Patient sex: F
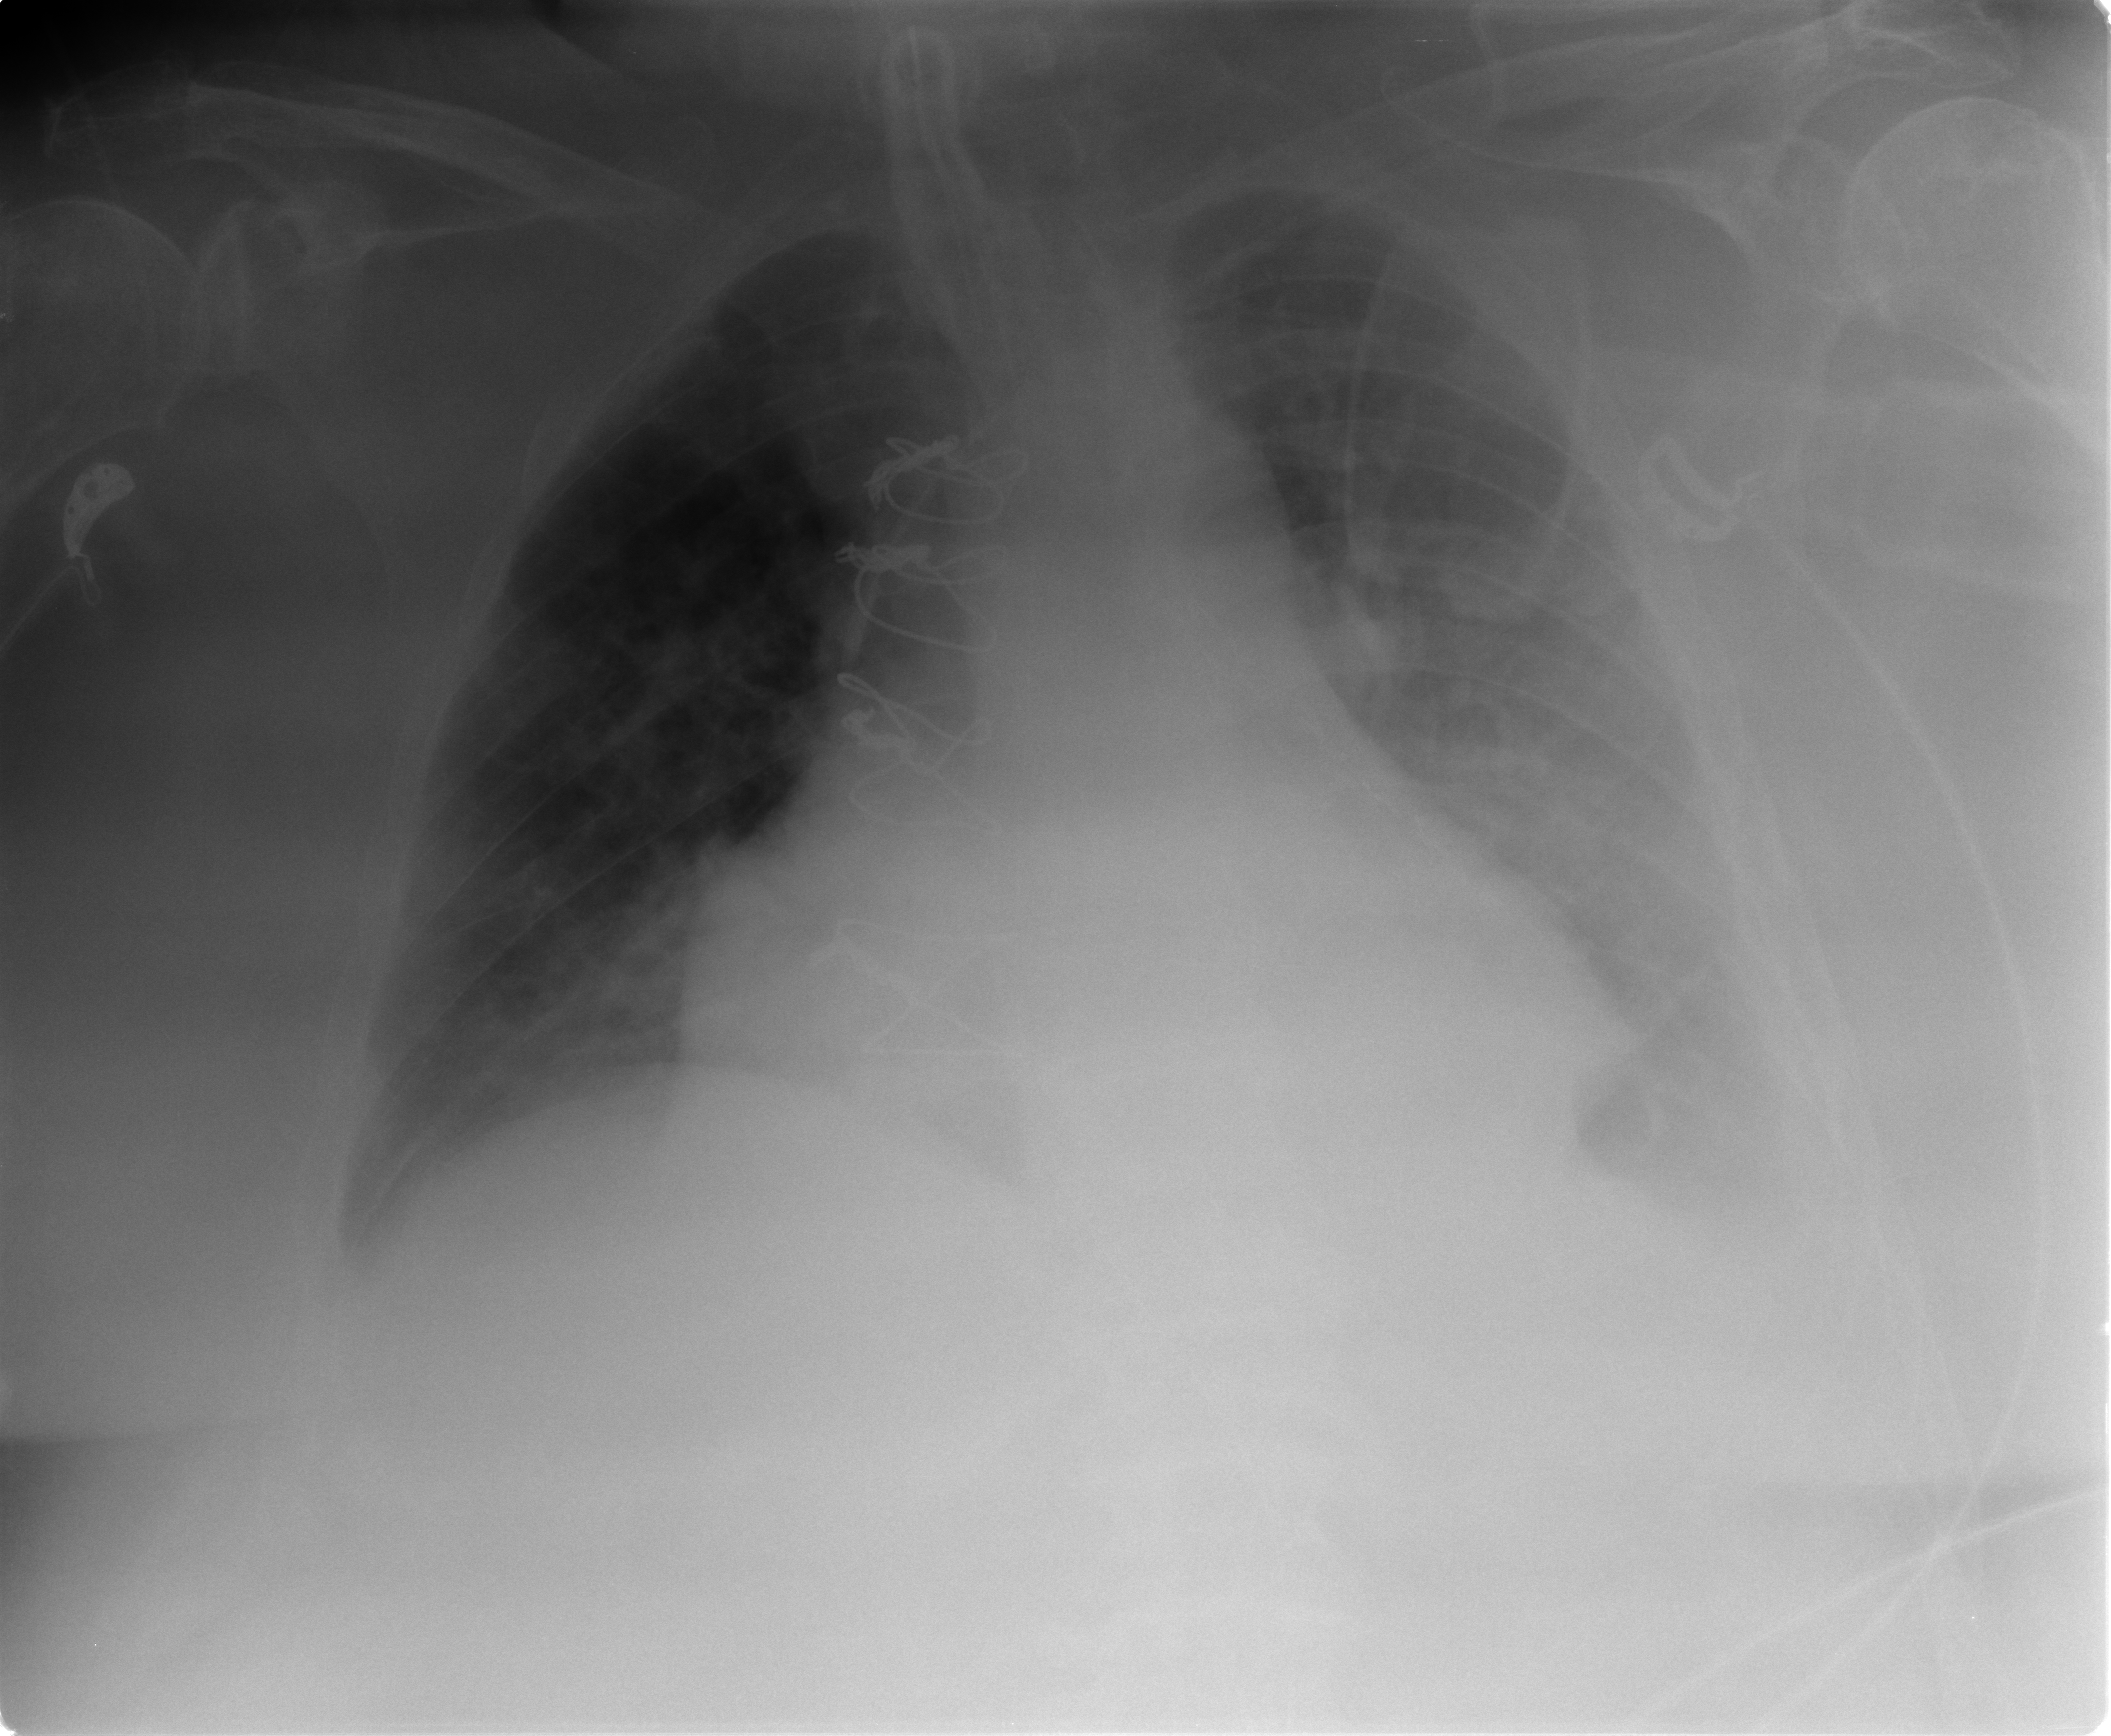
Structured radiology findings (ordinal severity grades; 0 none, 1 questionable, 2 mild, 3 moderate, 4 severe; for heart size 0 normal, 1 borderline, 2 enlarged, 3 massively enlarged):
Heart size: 2
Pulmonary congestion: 2
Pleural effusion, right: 2
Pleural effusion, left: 3
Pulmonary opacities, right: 2
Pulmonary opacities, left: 3
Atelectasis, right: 2
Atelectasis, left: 2